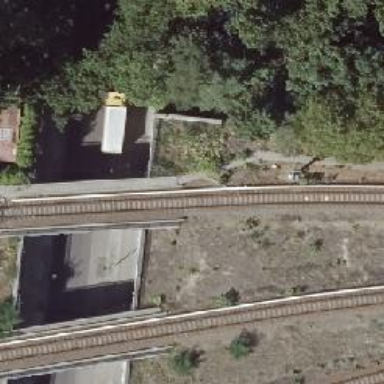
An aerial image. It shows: Bridge over electrified light rail siding.